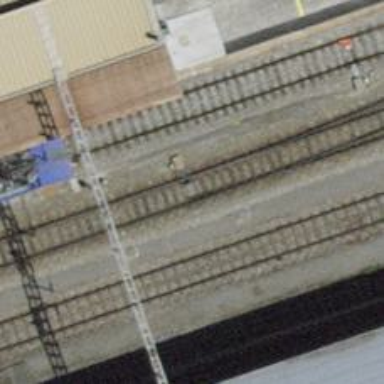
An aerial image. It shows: Railway switch.